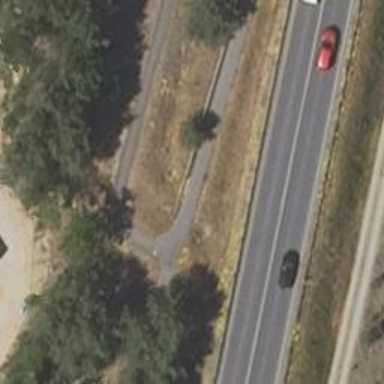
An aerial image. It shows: Asphalt cycleway.